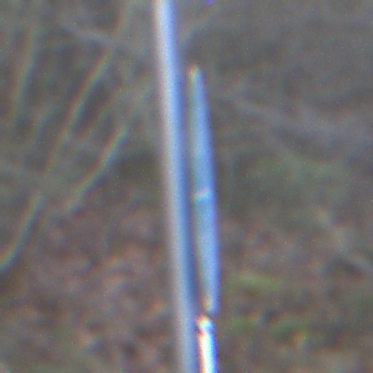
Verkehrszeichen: GemeinsamerGehUndRadweg
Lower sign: EinspurigeFahrzeugeFrei4
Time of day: MorningAfternoon
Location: Outdoor (Nature)
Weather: Overcast
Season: Winter
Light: Natural